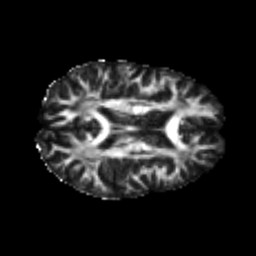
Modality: FA
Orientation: axial
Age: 23
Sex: female
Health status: healthy
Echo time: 0.074 s